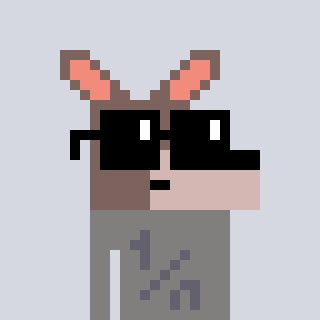
a pixel art character with square black sunglasses, a kangaroo-shaped head and a bluegrey-colored body on a cool background